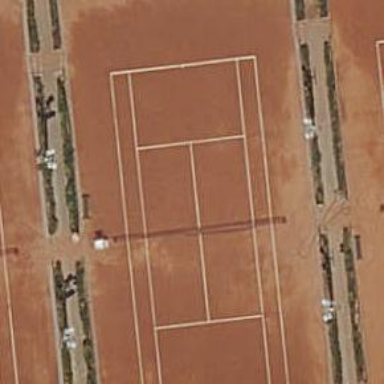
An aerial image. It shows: Tennis court in leisure pitch.